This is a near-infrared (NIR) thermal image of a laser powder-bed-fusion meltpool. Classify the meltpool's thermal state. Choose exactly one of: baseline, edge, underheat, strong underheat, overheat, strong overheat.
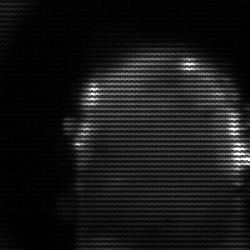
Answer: baseline